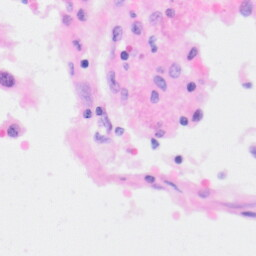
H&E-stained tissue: Kidney